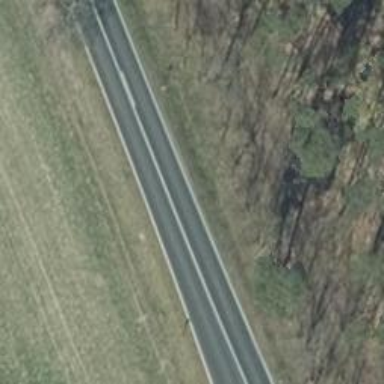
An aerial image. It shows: Primary road with asphalt surface.